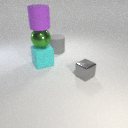
large purple rubber cylinder above large cyan rubber cube